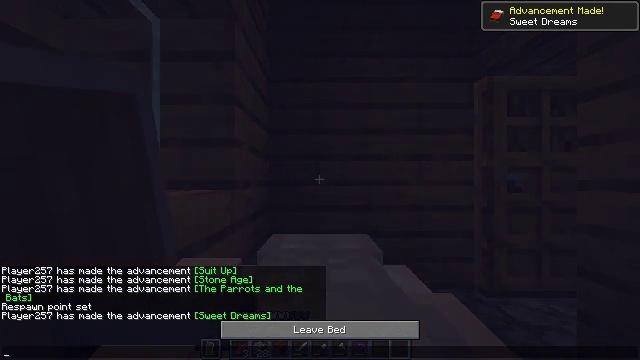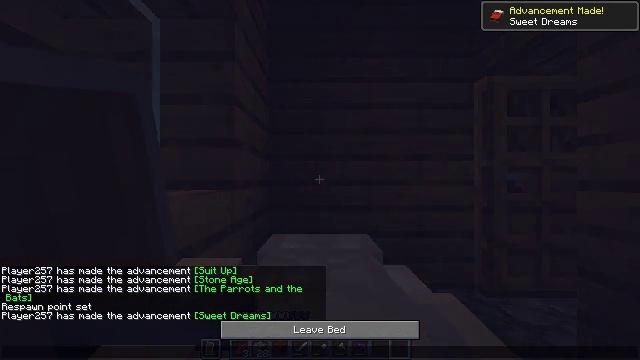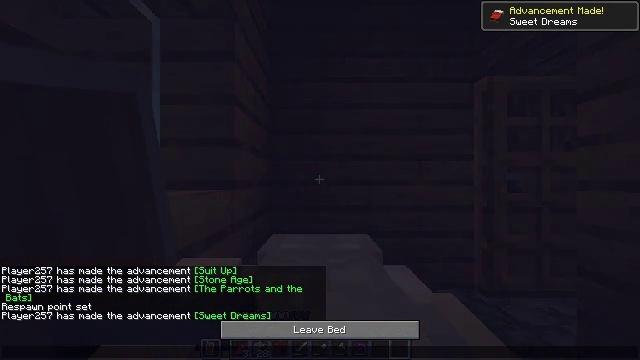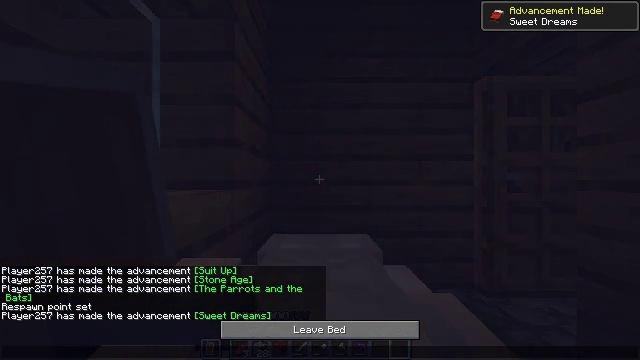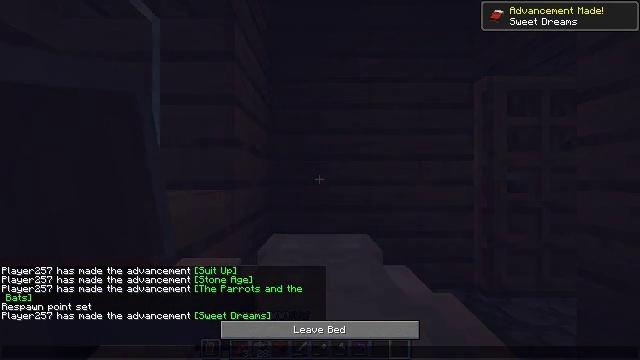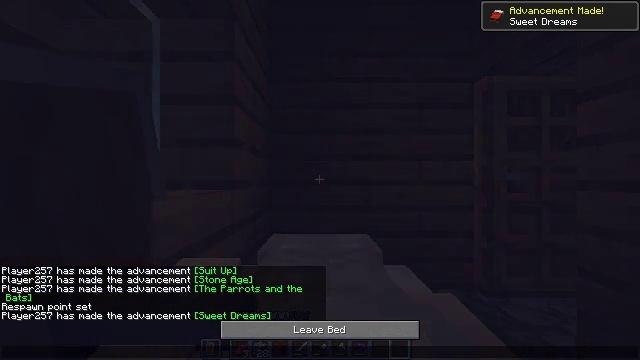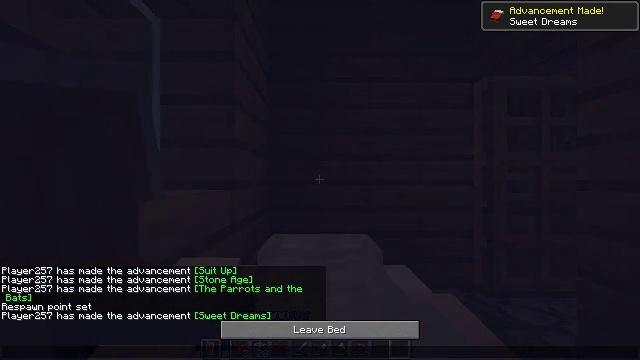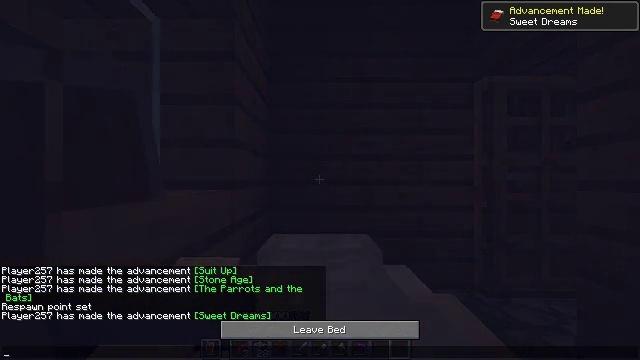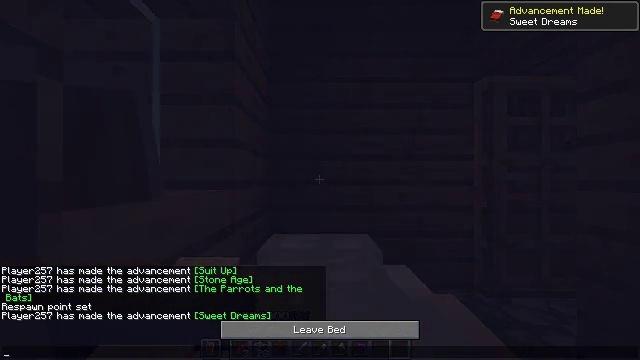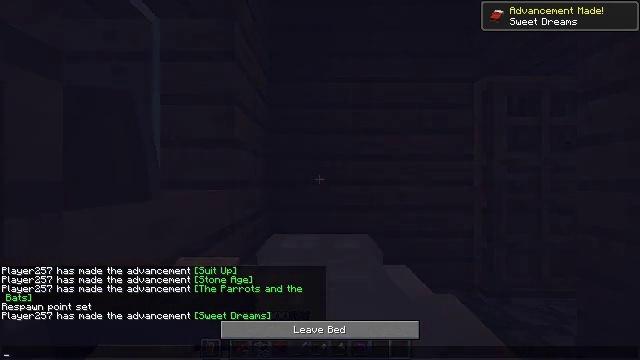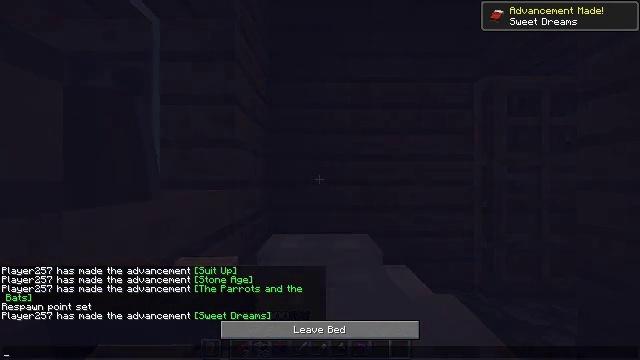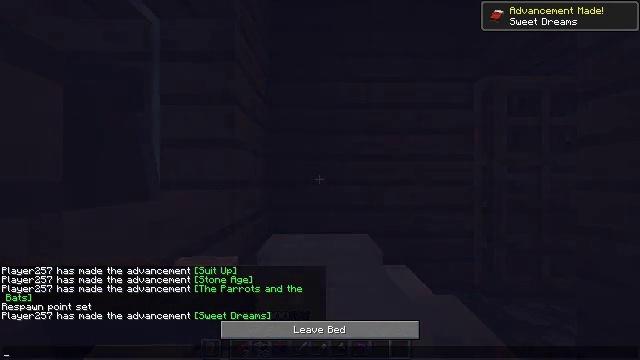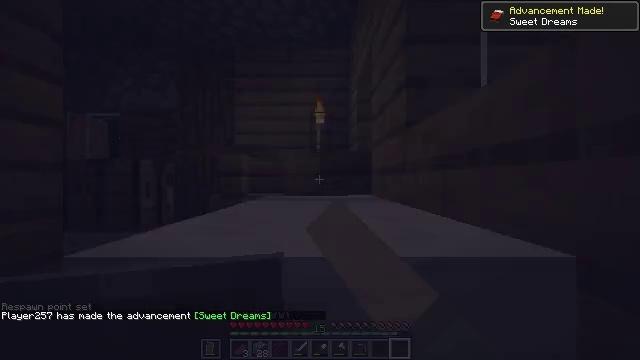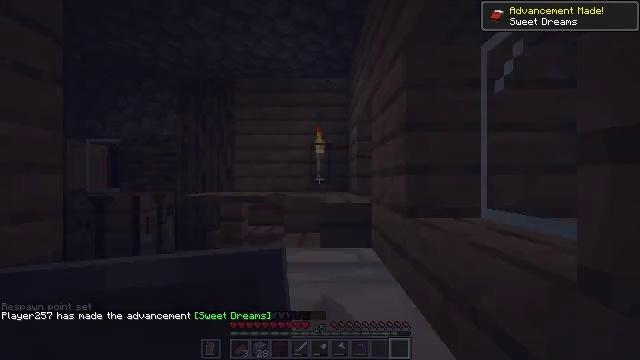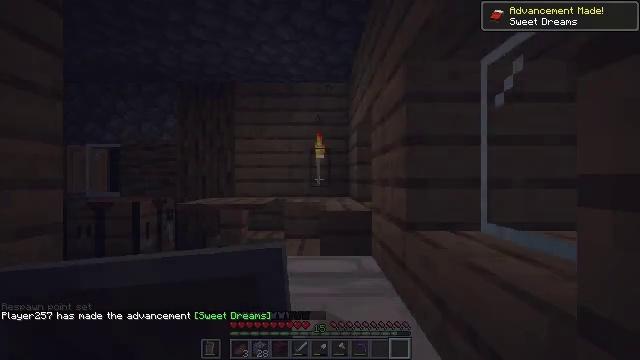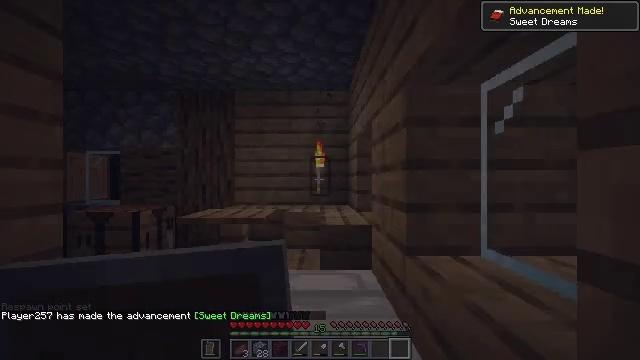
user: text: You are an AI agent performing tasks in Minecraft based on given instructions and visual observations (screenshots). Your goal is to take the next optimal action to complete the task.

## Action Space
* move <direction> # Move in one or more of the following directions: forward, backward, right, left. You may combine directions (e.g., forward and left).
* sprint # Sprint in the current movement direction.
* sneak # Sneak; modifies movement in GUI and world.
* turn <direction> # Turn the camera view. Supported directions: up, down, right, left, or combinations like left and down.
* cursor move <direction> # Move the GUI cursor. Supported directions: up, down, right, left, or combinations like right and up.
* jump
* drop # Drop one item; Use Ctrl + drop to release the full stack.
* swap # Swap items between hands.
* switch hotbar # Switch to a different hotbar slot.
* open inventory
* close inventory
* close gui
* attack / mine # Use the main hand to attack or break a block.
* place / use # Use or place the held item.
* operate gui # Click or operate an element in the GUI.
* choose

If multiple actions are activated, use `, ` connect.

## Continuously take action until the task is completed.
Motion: motion action
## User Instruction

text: Break the mature wheat plants.
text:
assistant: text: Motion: no_op
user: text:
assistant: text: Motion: no_op
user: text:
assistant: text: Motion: no_op
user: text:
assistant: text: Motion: no_op
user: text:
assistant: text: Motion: no_op
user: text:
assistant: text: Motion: no_op
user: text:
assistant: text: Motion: no_op
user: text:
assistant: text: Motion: no_op
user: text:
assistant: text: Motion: no_op
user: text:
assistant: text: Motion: no_op
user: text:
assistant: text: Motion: no_op
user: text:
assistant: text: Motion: no_op
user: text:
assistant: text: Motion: no_op
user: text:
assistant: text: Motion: no_op
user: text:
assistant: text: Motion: no_op
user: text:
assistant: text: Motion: no_op
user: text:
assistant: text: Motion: no_op
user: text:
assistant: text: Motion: no_op
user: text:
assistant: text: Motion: no_op
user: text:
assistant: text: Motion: no_op
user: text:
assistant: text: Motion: no_op
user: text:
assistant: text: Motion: no_op
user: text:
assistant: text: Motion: no_op
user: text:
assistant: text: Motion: no_op
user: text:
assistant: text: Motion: no_op
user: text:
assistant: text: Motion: no_op
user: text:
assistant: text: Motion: no_op
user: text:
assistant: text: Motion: no_op
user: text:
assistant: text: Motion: no_op
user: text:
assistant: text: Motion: no_op